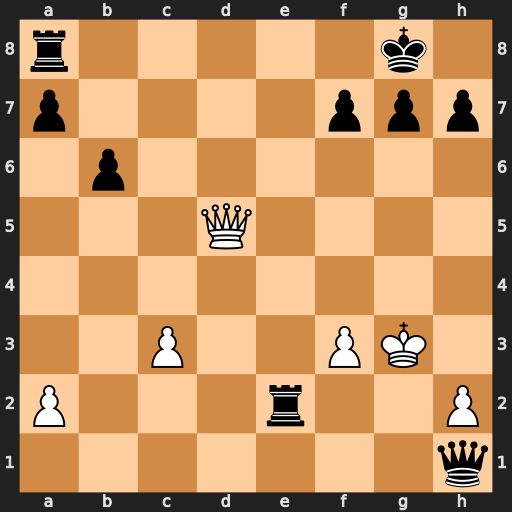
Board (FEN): r5k1/p4ppp/1p6/3Q4/8/2P2PK1/P3r2P/7q
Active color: w
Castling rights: -
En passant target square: -
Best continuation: Qxa8+ Re8 Qxe8#